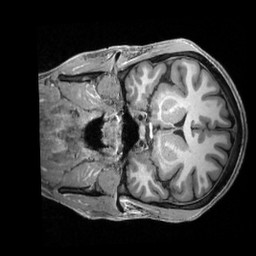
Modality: T1w
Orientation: coronal
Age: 28
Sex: male
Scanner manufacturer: siemens
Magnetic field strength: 3 T
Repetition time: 2.3 s
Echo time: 0.00228 s